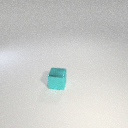
small cyan metal cube